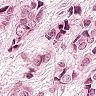
Metastatic tissue present: yes